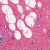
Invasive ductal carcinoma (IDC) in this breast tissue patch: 0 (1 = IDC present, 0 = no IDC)